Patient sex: M
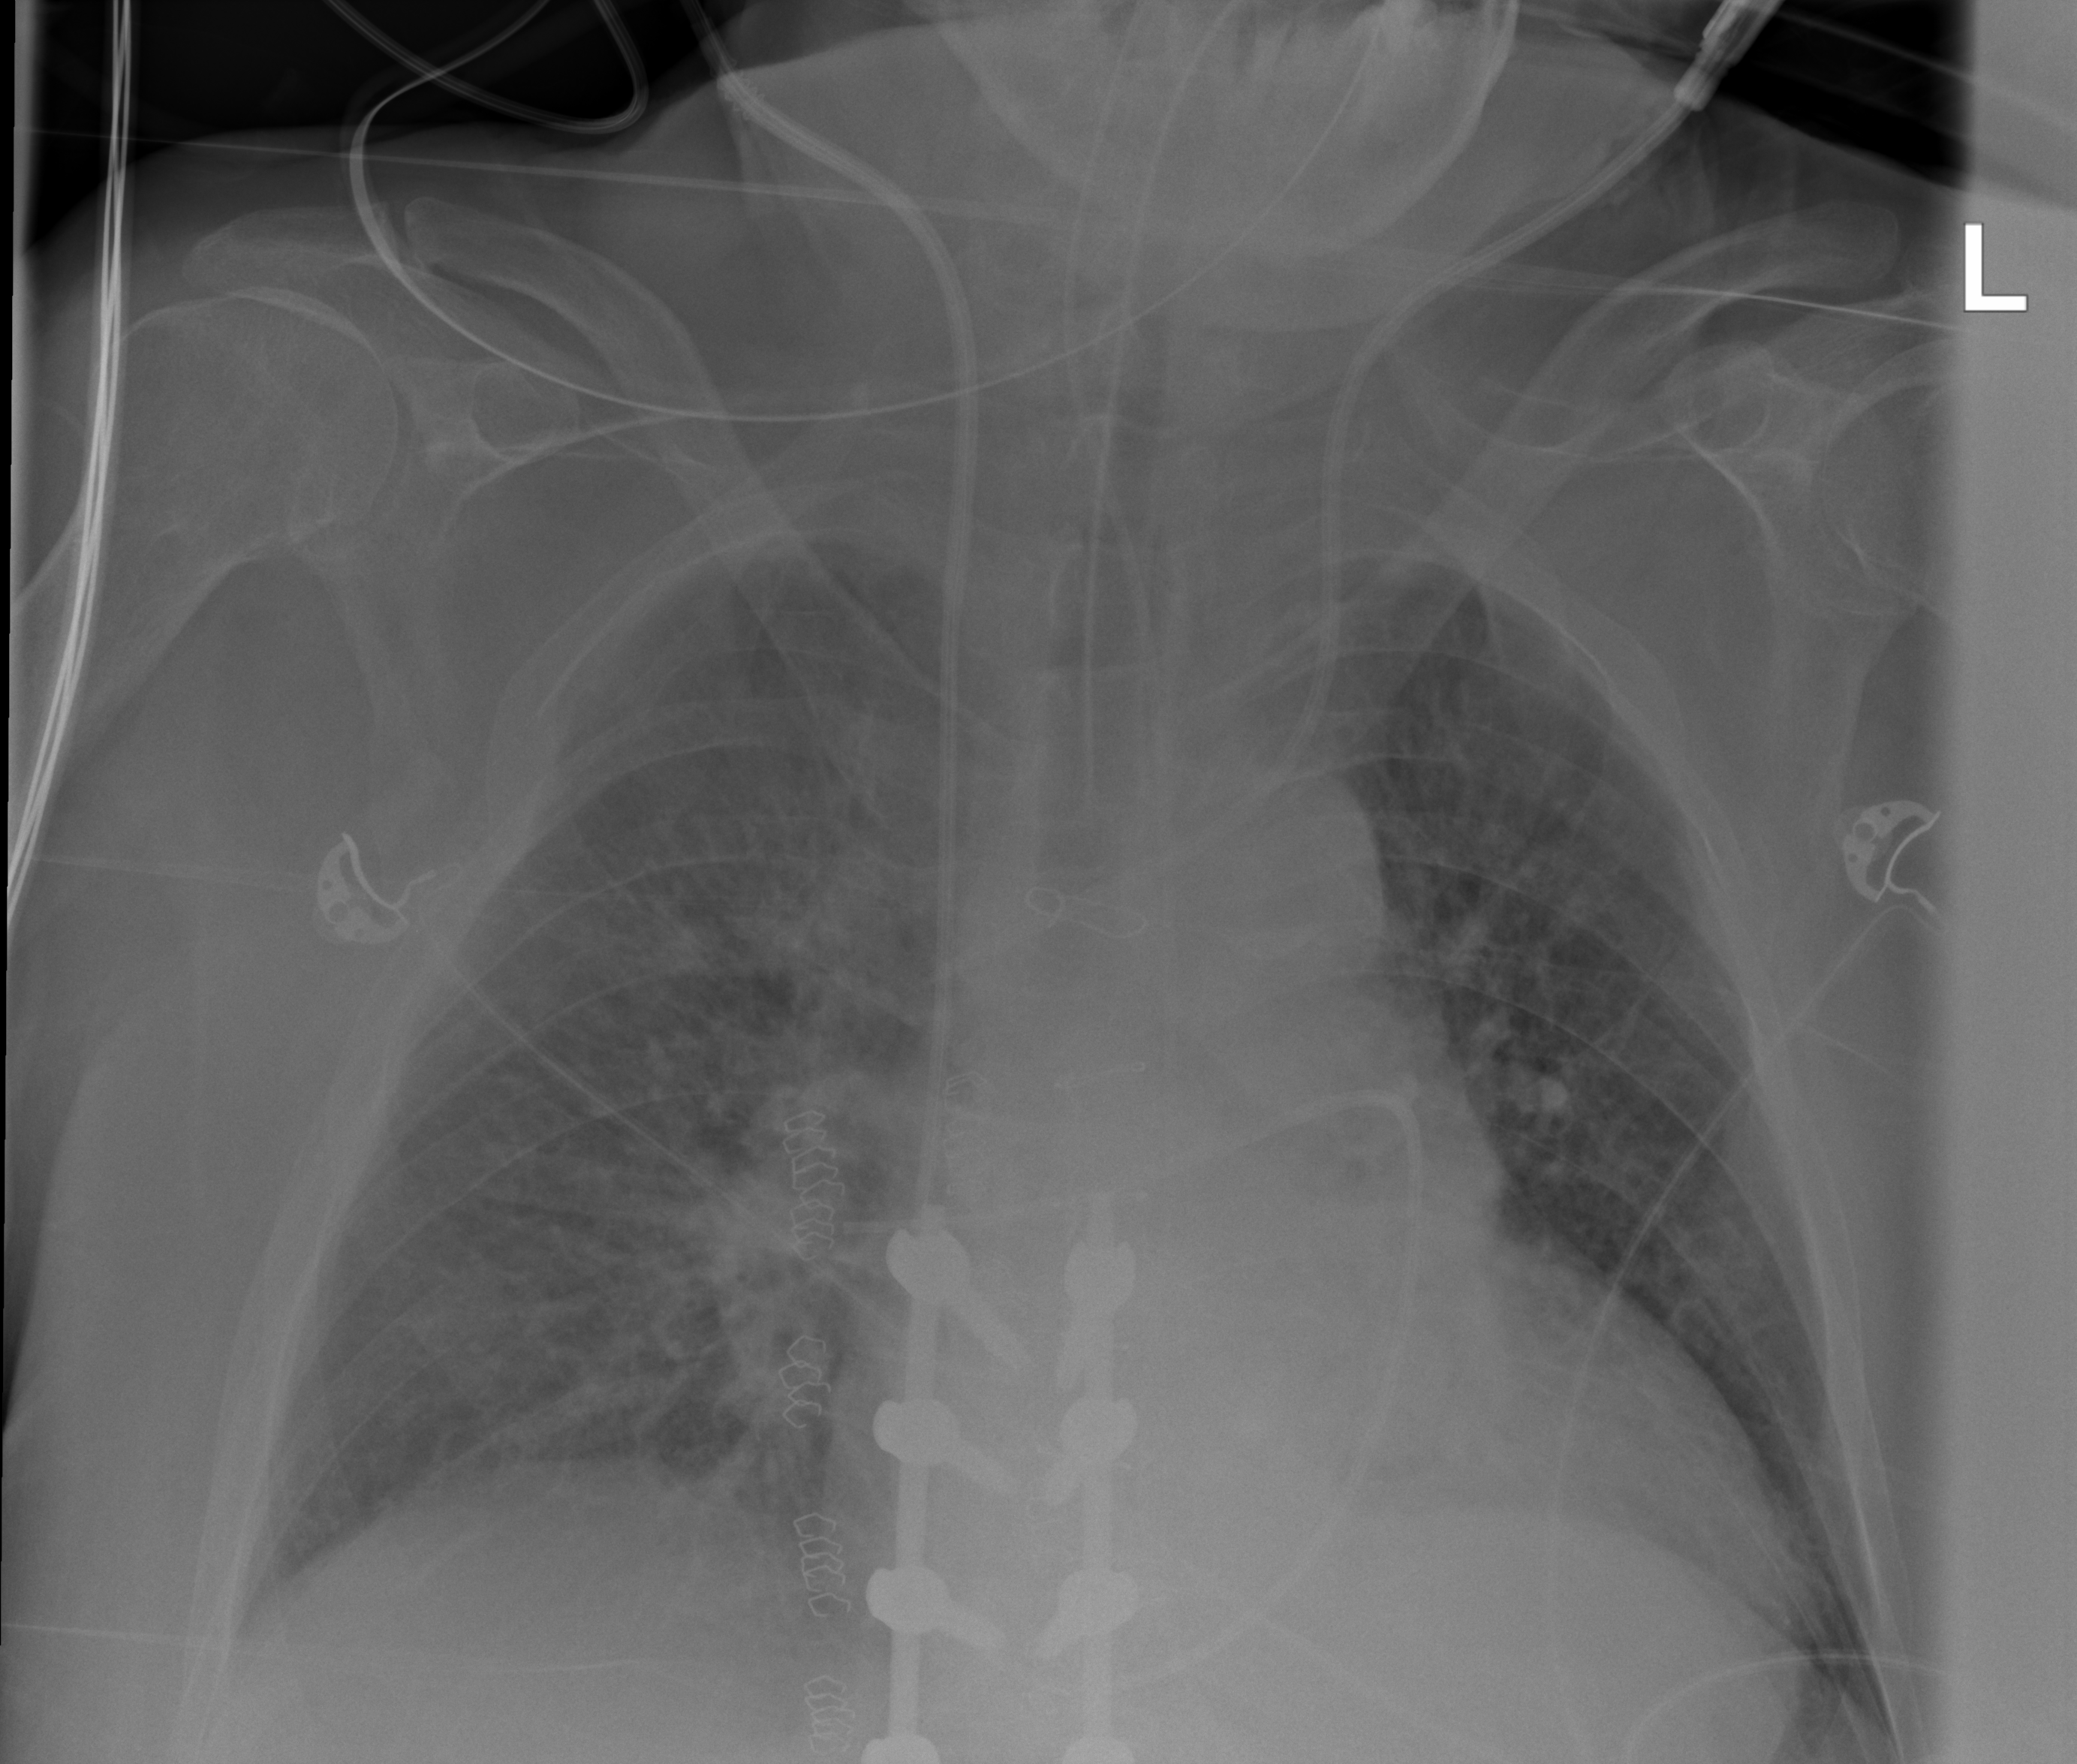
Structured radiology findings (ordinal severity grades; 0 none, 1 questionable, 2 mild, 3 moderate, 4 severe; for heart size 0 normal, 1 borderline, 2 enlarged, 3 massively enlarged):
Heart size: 2
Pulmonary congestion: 2
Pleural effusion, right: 0
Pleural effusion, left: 0
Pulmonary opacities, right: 3
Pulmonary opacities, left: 1
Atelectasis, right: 2
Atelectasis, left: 1